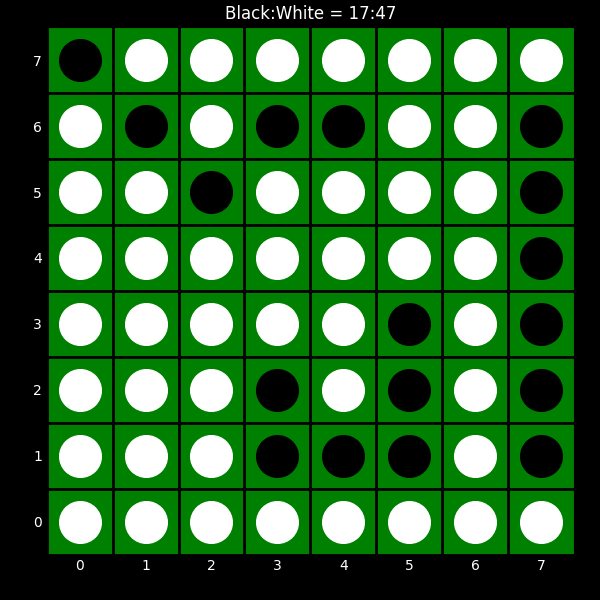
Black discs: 17
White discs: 47